Question: i'm using laravel 4.2
I have 2 application folders namely 'app' and 'backend':

I edited bootstrap/start.php so that when i access www.site1.com/backend it will go to 'backend' application. Hence, it will go to the 'app'.
'''
// override app folder to backend
if (defined('ENVIRONMENT') && ENVIRONMENT == 'backend')
{
$path_settings['app'] = __DIR__.'/../backend';
$path_settings['storage'] = __DIR__.'/../backend/storage';
}
'''
I want to add a specific classmaps when I access /backend. I don't want to edit composer.json and add classmap there. How can I programattically do that?
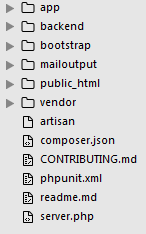
Answer: You can try to use <URL> directly. Something like this:
'''
$loader = new \Composer\Autoload\ClassLoader();
// PSR-0
$loader->add('My\Backend', __DIR__.'/../backend');
// PSR-4
$loader->addPsr4(....);
// class map
$loader->addClassMap(...);
// activate the autoloader
$loader->register();
'''